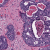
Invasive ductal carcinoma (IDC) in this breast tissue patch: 0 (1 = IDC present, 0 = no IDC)